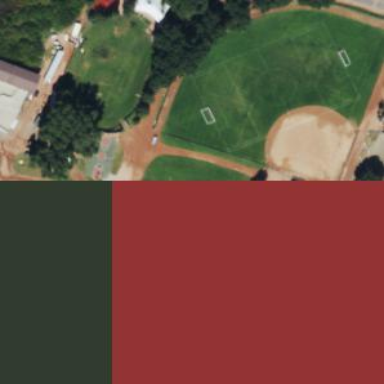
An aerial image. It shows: Baseball pitch for leisure and sports activities.